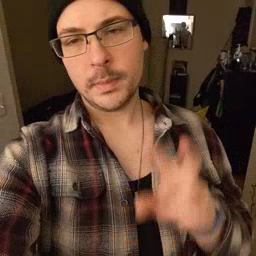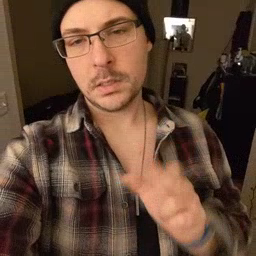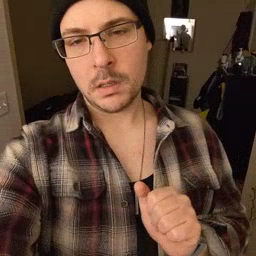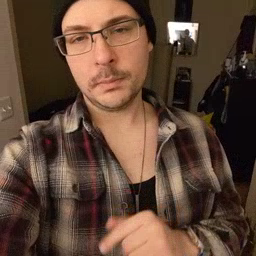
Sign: pizza